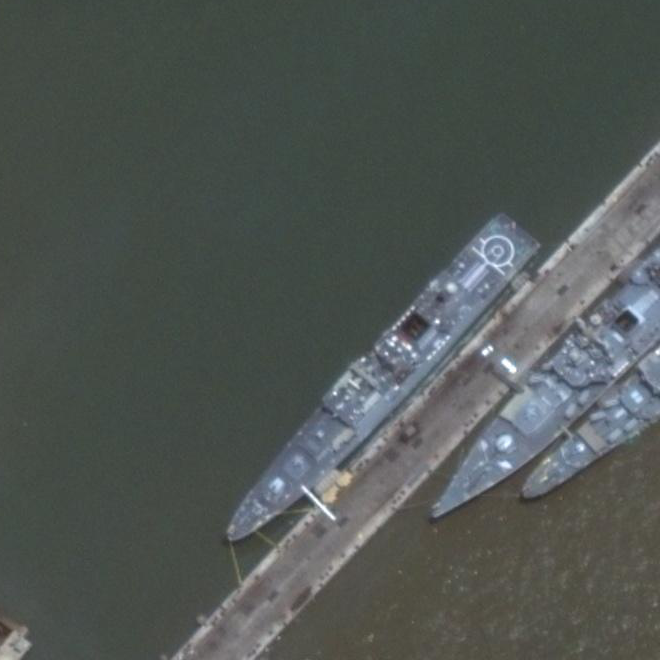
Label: cruiser